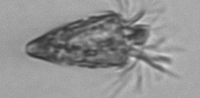
Label: Strombidium_tintinnodes